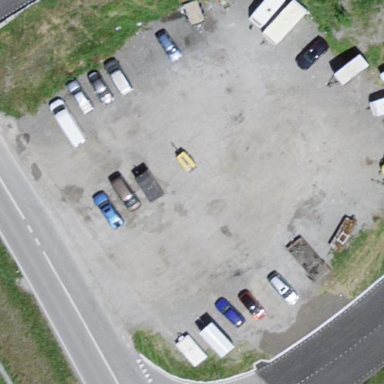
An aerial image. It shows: Parking area with surface.